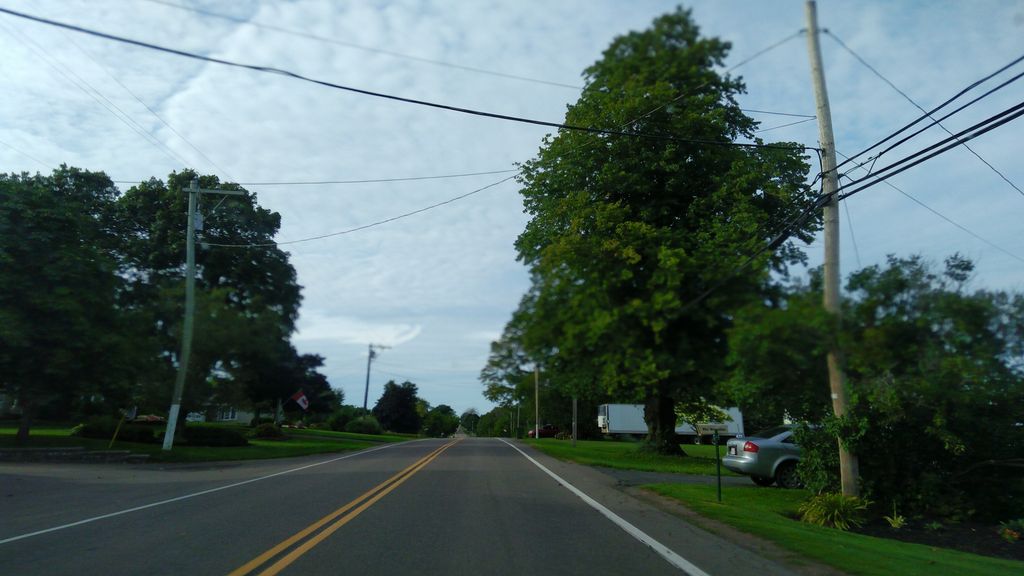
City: charlottetown